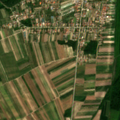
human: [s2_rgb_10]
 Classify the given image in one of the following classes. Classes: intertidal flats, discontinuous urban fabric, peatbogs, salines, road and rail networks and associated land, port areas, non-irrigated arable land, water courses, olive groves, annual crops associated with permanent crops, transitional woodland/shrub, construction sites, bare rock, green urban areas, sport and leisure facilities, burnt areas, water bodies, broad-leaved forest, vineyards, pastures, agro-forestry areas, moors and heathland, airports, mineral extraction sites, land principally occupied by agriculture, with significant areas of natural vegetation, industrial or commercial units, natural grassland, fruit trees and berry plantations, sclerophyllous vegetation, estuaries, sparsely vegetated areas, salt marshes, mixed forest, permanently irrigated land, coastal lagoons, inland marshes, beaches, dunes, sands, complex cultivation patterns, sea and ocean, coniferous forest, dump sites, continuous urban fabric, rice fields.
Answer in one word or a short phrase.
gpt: discontinuous urban fabric, non-irrigated arable land, complex cultivation patterns, land principally occupied by agriculture, with significant areas of natural vegetation